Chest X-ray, PA view. Patient: 57 years old, sex M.
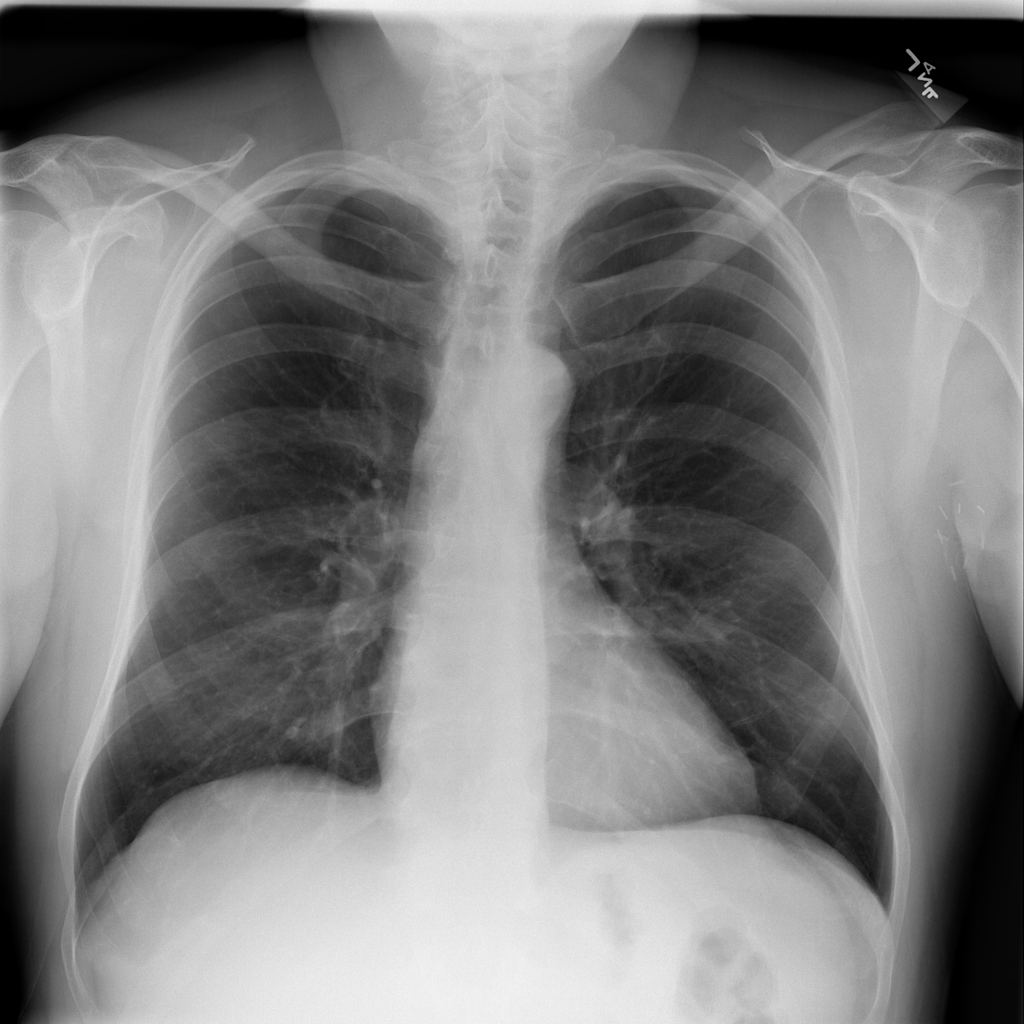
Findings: No Finding